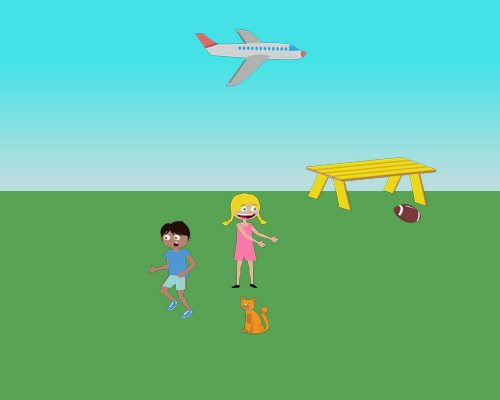
small size girl with hands in front in the middle facing right side small dog in front small boy next to the cat facing left with leg bend sorry is cat small table on the side to the top of the green color with football on the ground close to the leg small plane on top in the middle facing right i will take lo good just the boy and cat facing left and the girl facing right goodbye